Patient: sex M, age 77
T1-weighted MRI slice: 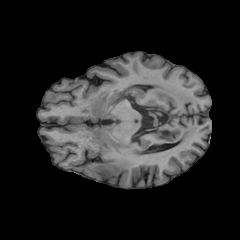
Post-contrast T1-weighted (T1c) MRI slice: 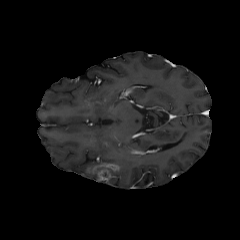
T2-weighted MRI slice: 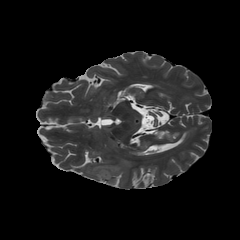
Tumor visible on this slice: yes
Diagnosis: Glioblastoma, IDH-wildtype
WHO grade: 4